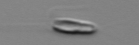
Label: Chrysochromulina